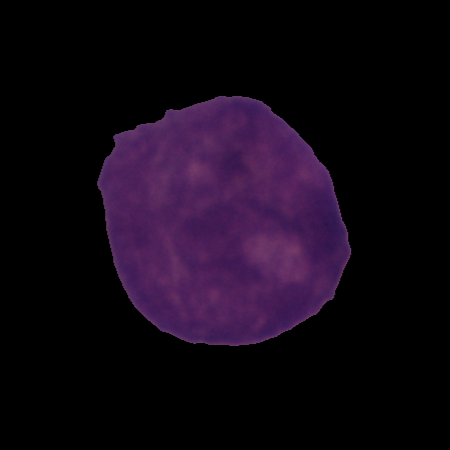
Label: cancer